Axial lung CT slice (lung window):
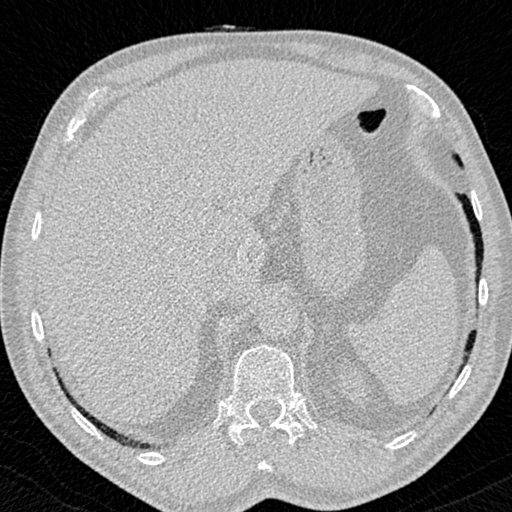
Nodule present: no